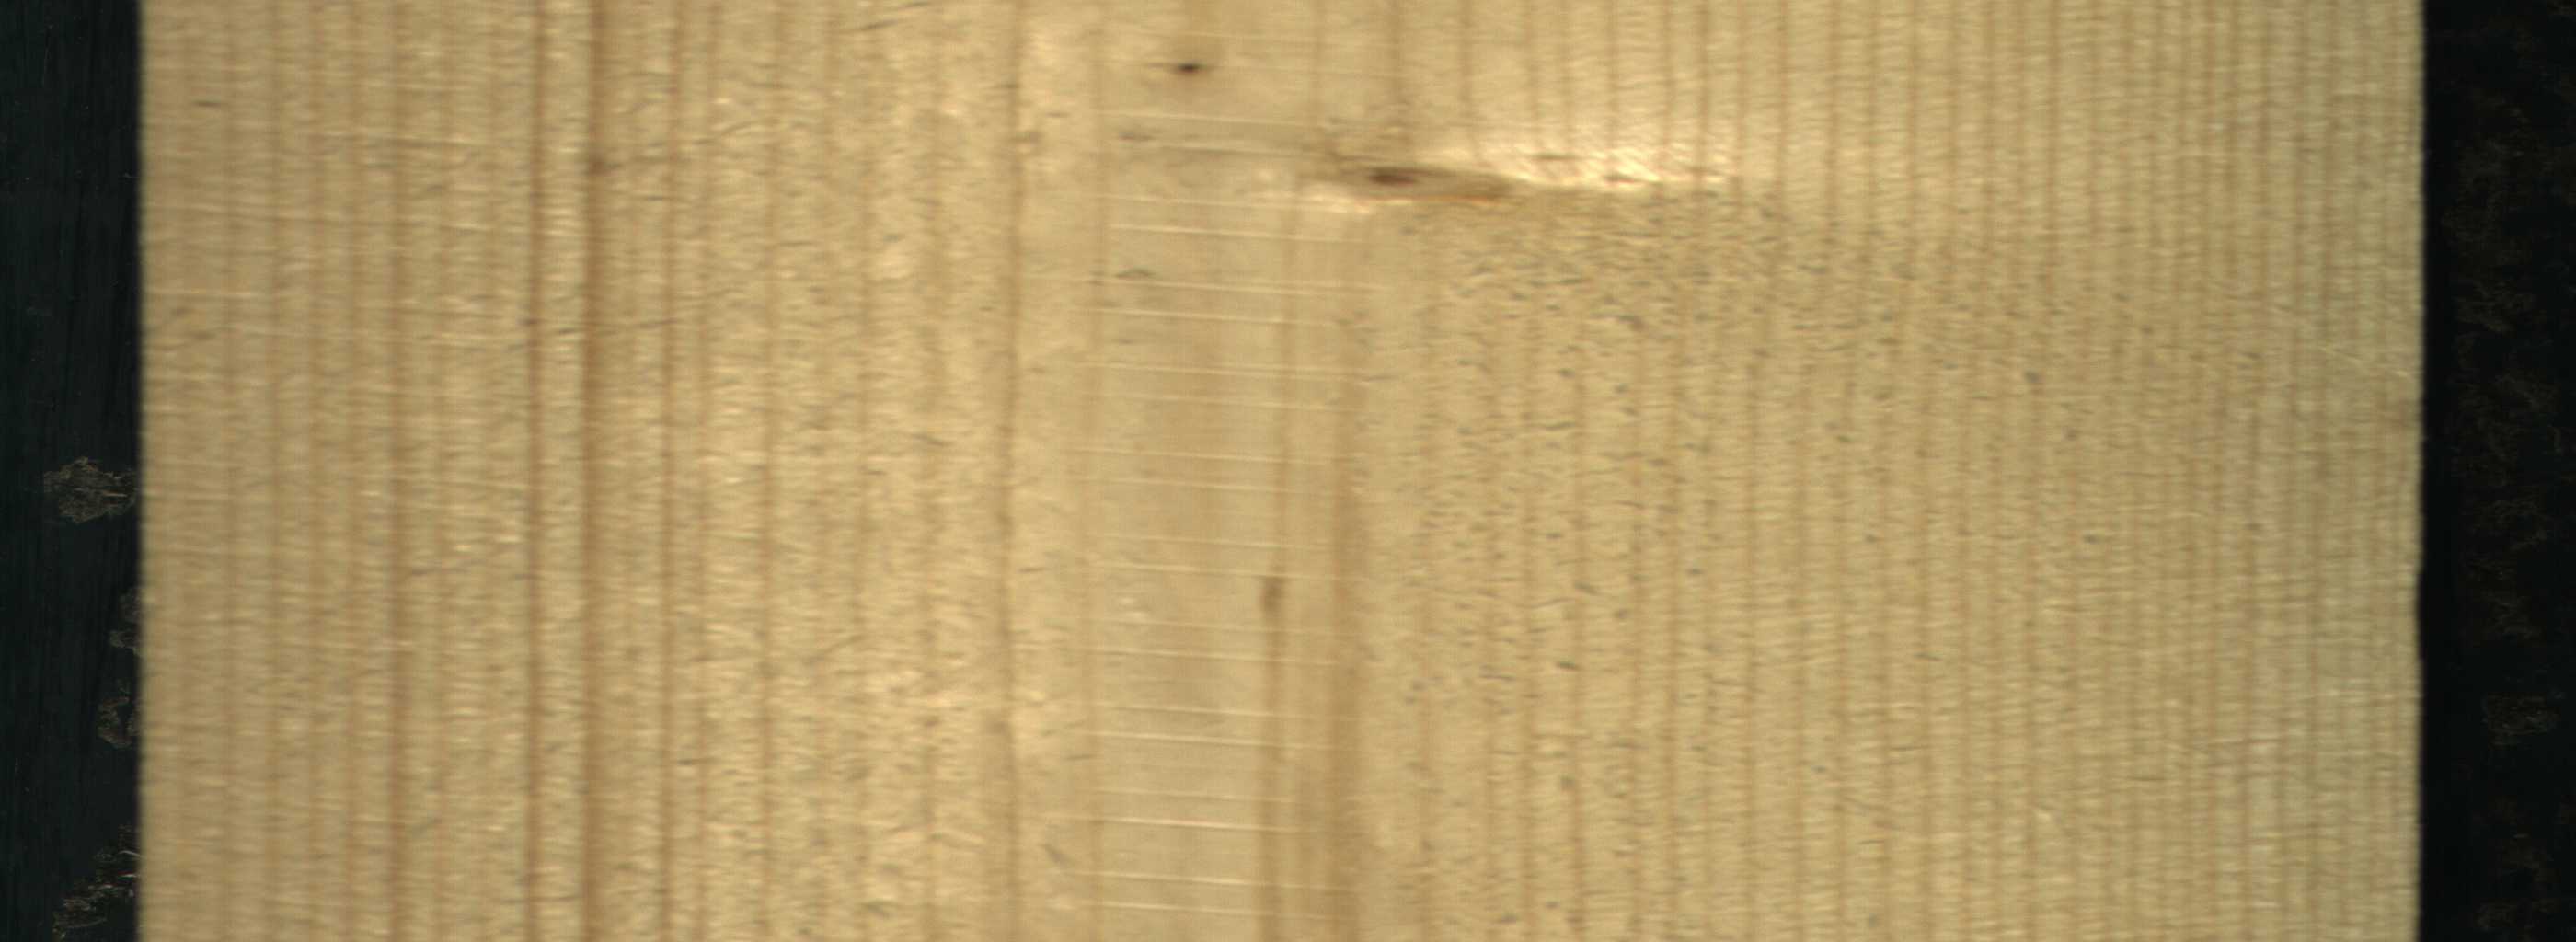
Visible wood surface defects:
Live_Knot
Live_Knot